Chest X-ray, PA view. Patient: 59 years old, sex M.
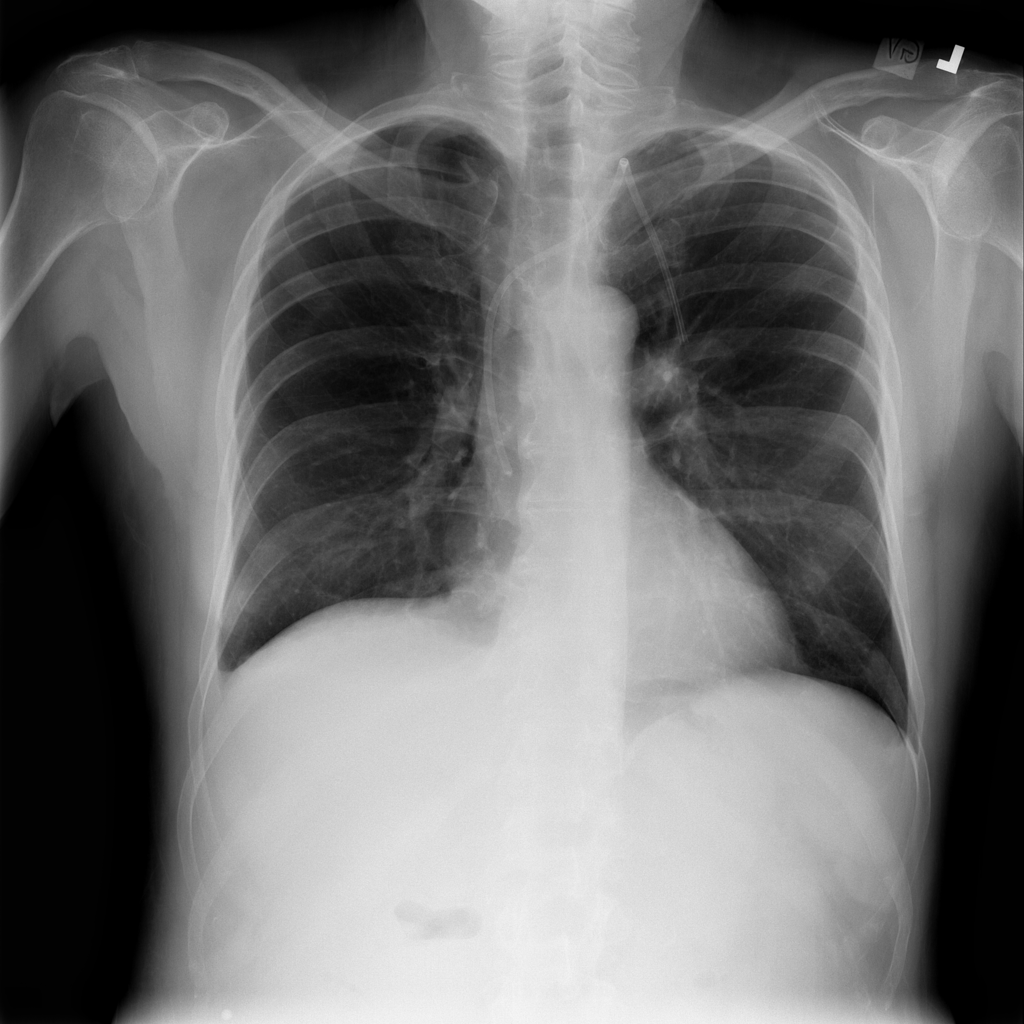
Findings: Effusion